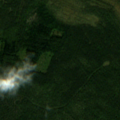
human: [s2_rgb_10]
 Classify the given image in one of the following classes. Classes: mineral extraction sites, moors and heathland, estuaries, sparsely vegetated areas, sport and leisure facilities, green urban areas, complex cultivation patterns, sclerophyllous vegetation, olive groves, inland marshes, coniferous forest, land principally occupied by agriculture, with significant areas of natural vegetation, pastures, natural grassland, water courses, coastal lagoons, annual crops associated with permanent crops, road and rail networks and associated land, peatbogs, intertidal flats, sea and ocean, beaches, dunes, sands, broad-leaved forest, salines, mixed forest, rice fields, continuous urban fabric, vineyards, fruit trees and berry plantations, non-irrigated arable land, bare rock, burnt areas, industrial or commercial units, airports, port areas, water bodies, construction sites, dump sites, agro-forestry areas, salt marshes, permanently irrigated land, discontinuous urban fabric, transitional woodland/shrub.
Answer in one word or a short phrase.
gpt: coniferous forest, mixed forest, transitional woodland/shrub